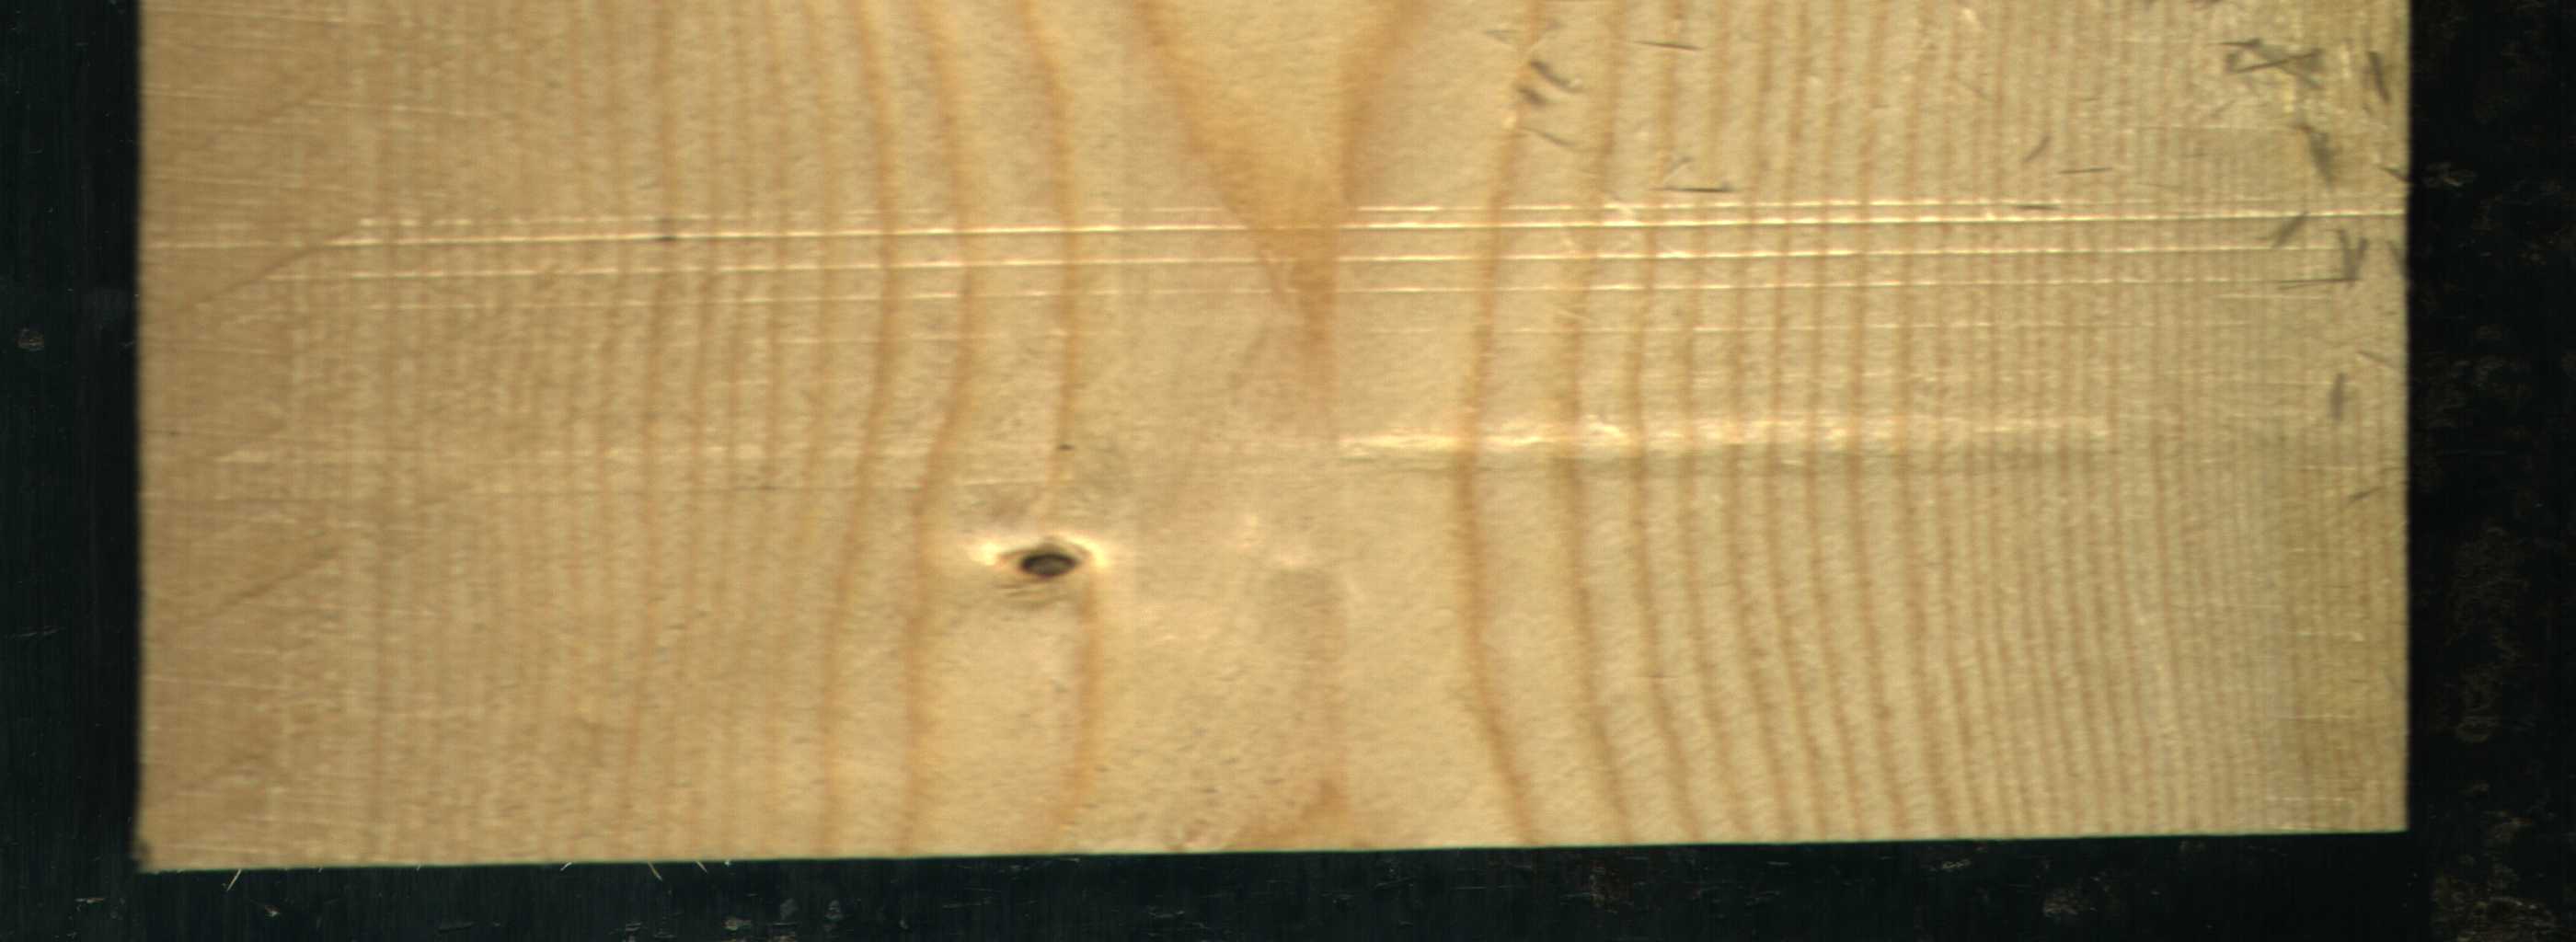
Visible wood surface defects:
Live_Knot